Interaction volume radius: 5 \u00c5
Interaction volume height: 10 \u00c5
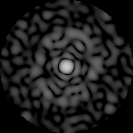
Disorder parameter: 0.8726